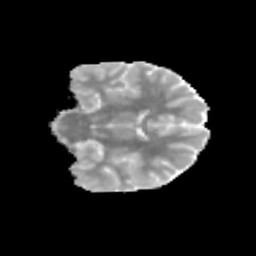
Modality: MD
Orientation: coronal
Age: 9
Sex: male
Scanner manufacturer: siemens
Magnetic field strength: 3 T
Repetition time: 3.8 s
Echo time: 0.07 s